Aerial crown-view tile of a tropical tree (Barro Colorado Island, Panama), acquired 20250414:
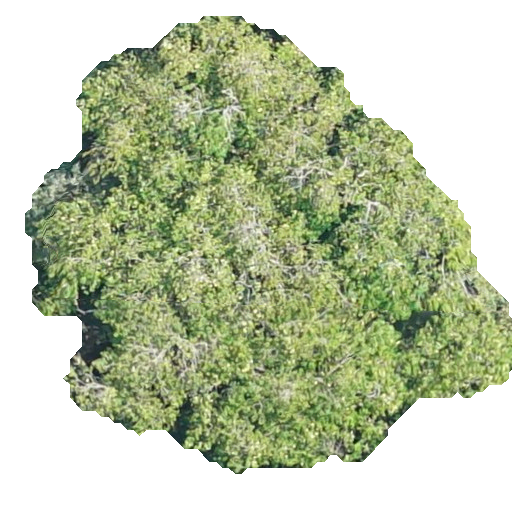
Species: Quararibea asterolepis
GBIF accepted scientific name: Quararibea asterolepis
Crown area: 223.909 m²